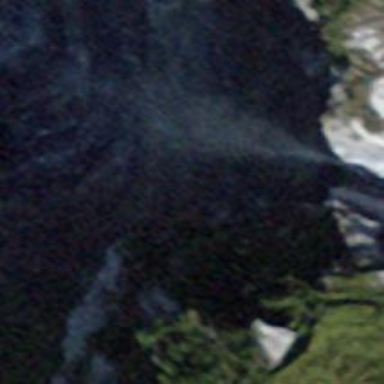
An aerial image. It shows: Beautiful waterfall.